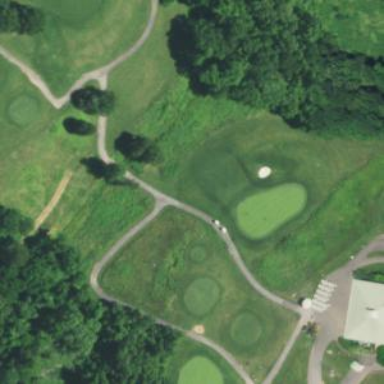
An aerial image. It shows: Path for both roads and golfers.